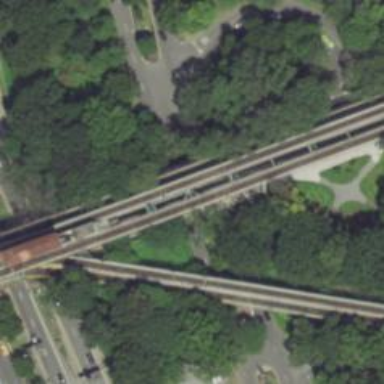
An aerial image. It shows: Bridge over electrified rail tracks leading to service yard.